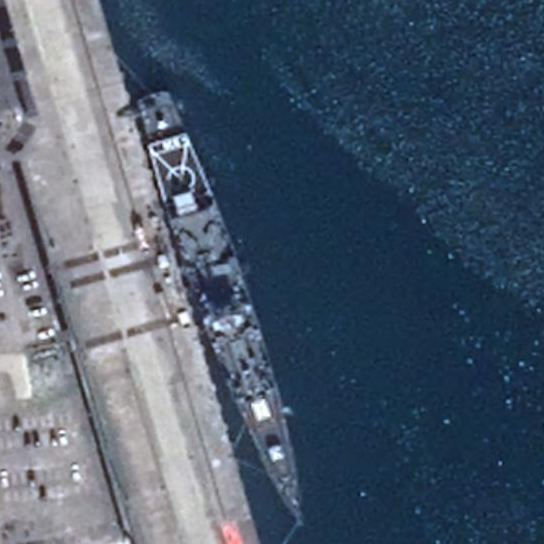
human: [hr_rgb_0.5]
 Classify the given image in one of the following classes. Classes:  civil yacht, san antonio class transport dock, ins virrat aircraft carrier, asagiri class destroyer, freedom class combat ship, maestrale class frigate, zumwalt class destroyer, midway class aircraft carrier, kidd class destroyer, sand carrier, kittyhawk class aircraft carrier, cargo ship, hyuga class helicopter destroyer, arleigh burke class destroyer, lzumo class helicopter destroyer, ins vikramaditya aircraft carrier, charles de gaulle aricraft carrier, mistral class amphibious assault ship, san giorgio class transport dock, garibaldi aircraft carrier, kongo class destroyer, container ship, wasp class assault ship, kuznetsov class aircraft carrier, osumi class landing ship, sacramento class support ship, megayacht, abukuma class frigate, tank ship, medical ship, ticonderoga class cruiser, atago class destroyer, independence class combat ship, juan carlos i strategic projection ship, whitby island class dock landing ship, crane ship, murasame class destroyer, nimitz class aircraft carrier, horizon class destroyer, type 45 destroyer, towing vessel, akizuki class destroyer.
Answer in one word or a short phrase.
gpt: Kidd class destroyer